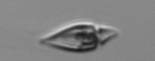
Label: Amphidinium